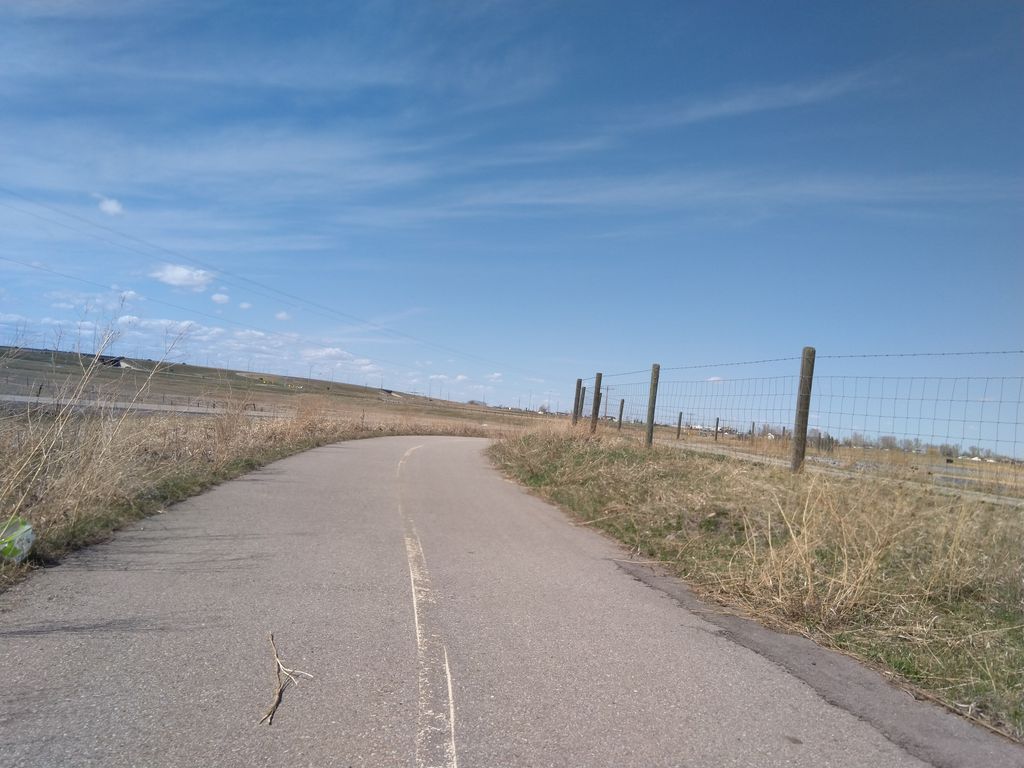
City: calgary